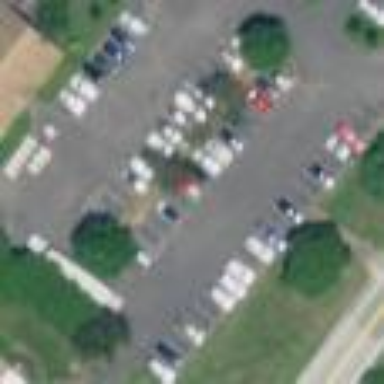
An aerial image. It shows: Parking area with asphalt surface.